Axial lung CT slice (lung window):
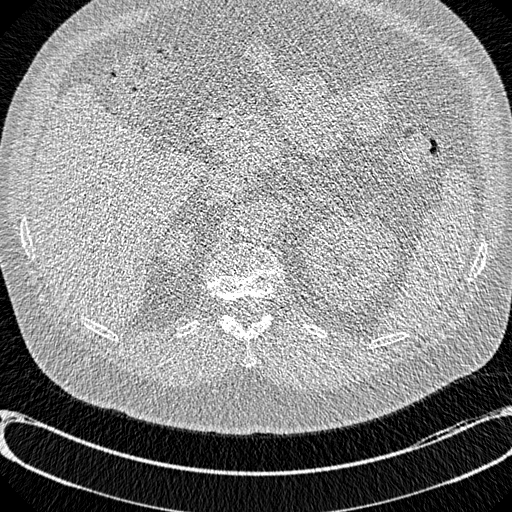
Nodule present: no